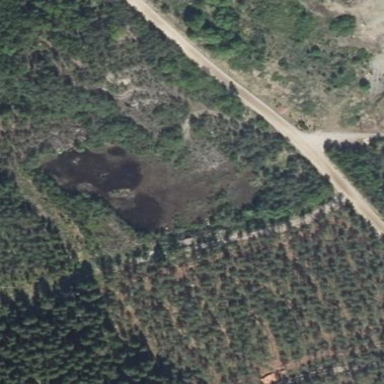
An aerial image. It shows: Pond with natural water.